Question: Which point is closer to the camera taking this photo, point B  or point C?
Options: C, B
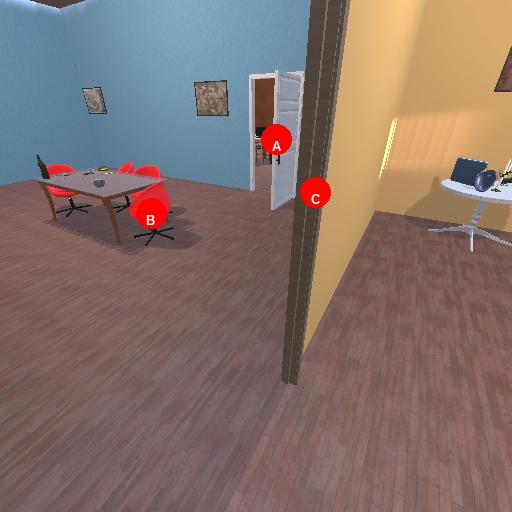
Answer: C